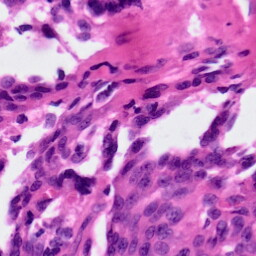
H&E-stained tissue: Ovarian